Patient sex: M
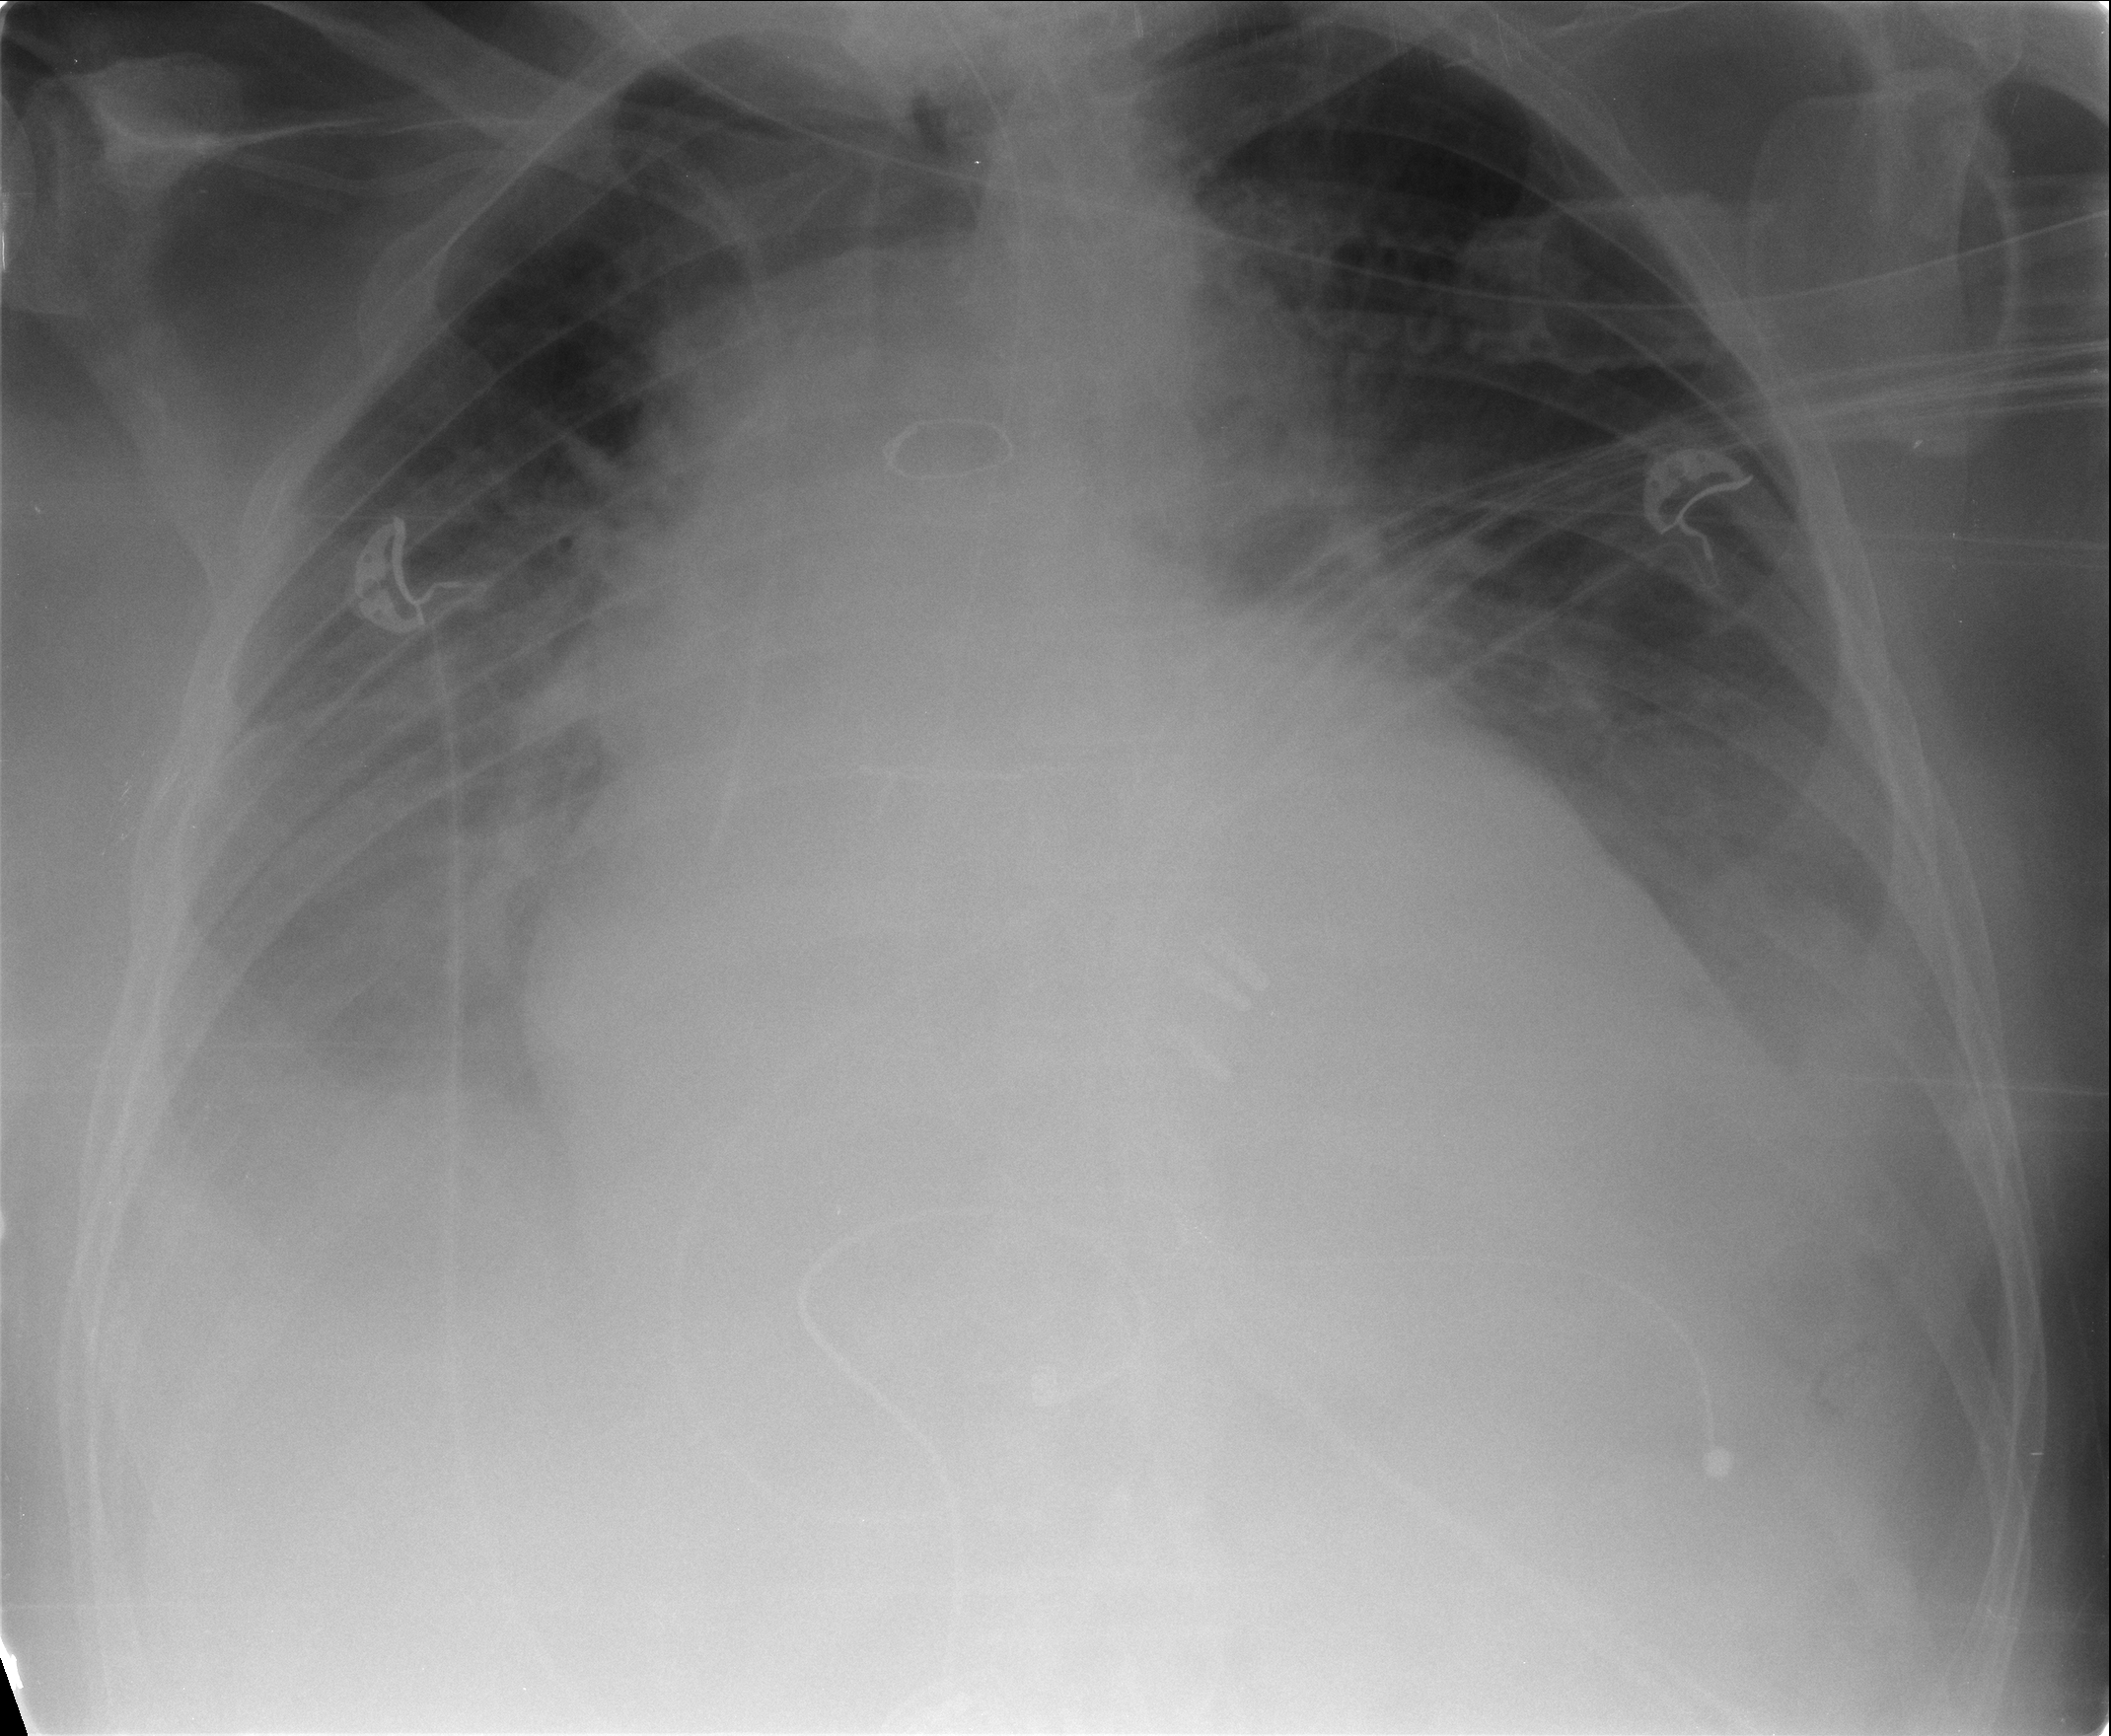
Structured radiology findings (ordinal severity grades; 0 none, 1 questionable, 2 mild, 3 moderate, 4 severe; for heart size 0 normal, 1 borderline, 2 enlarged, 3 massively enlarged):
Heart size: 3
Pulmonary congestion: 3
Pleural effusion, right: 3
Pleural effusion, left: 3
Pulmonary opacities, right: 0
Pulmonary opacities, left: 0
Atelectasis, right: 3
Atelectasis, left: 3